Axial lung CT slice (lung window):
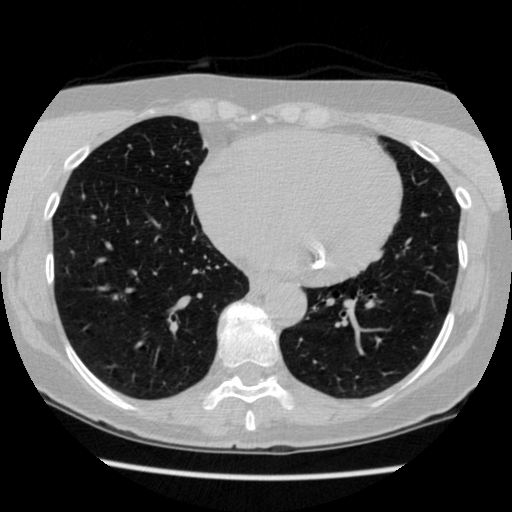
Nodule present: no